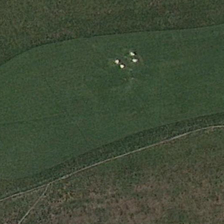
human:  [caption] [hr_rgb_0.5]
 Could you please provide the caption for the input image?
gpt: several trees are near a piece of green meadow .

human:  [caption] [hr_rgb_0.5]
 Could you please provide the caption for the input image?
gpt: the meadow is green ,smooth and endless .

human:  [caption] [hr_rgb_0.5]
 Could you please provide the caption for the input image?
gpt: four white globular objects are in the middle of the pasture .

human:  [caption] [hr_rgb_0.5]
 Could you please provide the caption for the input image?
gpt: several trees are near a piece of green meadow .

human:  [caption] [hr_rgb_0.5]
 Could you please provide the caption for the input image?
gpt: four white globular objects are in the middle of the pasture .